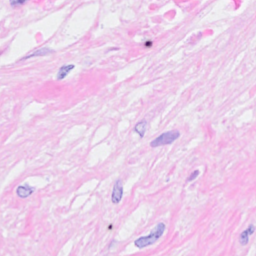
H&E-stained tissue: Breast